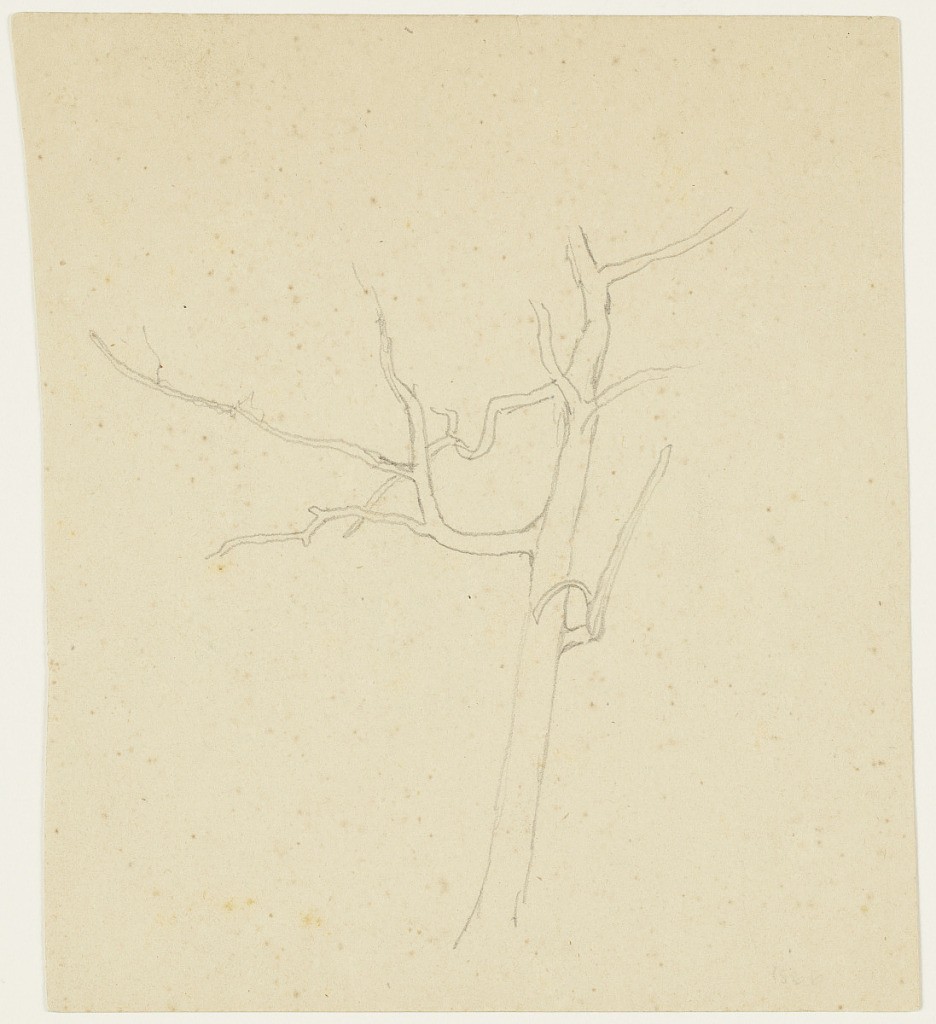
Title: Leafless Tree
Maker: Frederic Edwin Church, American, 1826–1900
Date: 1866
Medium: Graphite on tan wove paper
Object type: drawing
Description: Botanical sketch of a leafless, possibly dead deciduous tree whose thin trunk has multiple twisting, spindly branches--the largest one jutting off to the left. The top of the tree is not rendered.